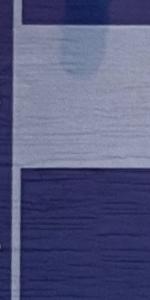
Label: Empty